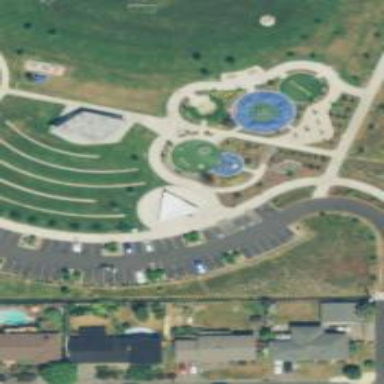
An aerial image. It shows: Playground featuring roundabout.